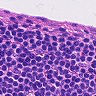
Metastatic tissue present: no